Aerial crown-view tile of a tropical tree (Barro Colorado Island, Panama), acquired 20241014:
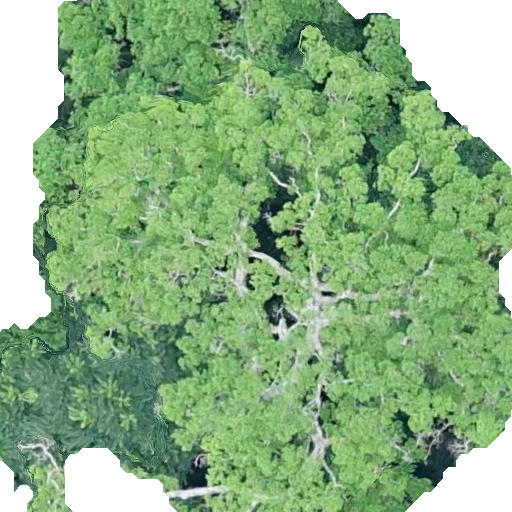
Species: Ficus insipida
GBIF accepted scientific name: Ficus insipida
Crown area: 374.952 m²